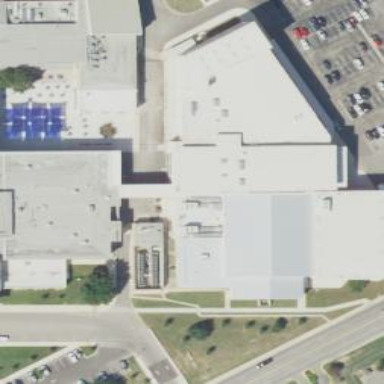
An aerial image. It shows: School building.